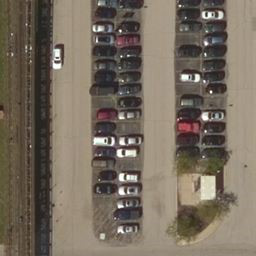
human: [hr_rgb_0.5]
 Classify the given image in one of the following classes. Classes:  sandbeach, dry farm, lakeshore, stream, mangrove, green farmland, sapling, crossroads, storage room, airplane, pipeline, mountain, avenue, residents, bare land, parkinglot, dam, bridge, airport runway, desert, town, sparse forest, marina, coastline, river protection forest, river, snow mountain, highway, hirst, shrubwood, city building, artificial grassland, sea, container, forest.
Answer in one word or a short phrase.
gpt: parkinglot